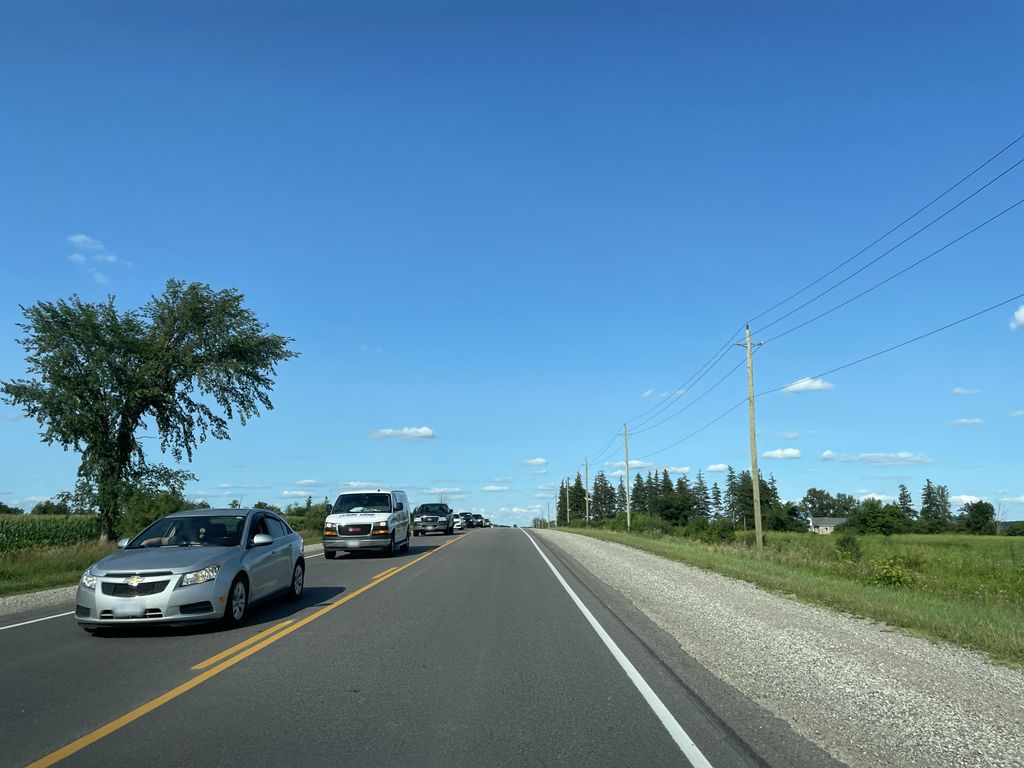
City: kitchener-waterloo